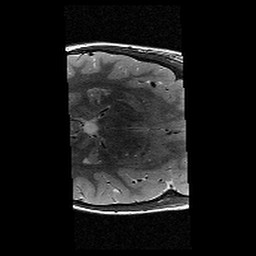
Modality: T2w
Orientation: axial
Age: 9
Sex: female
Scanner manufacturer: siemens
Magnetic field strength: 3 T
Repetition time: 9.23 s
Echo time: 0.067 s